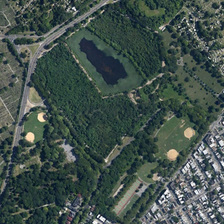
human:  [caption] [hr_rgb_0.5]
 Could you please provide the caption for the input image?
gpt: a park with green trees and a pond is near a piece of buildings .

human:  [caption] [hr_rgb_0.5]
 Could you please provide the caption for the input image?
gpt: a park with green trees and a pond is near a piece of buildings .

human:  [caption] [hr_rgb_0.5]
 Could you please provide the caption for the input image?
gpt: a park with green trees and a pond is near a piece of buildings .

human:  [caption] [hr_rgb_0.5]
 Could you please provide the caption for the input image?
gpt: a park with green trees and a pond is near a piece of buildings .

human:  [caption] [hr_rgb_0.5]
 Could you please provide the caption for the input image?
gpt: a park with green trees and a pond is near a piece of buildings .